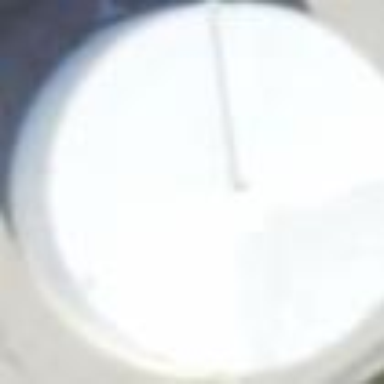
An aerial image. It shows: Storage tank that resembles silo building.